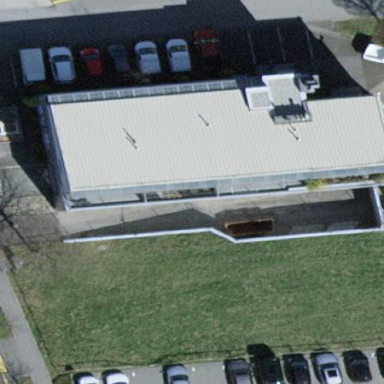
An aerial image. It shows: Industrial building.